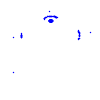
Particle: kaon